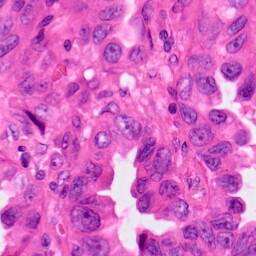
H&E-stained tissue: Lung